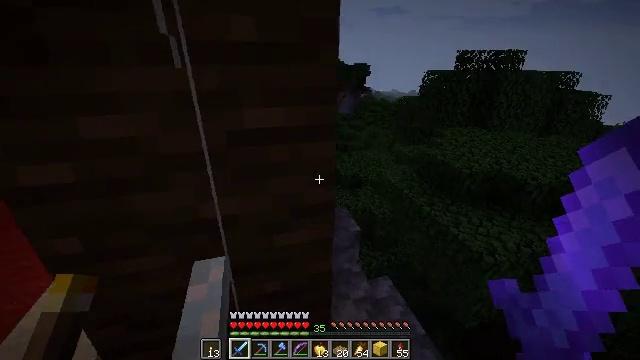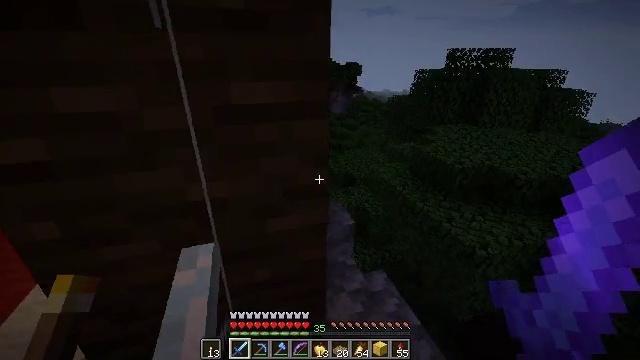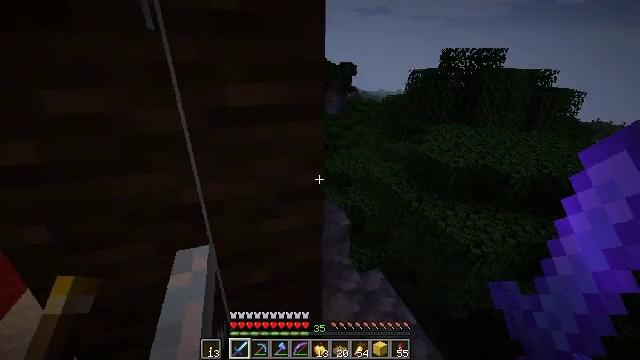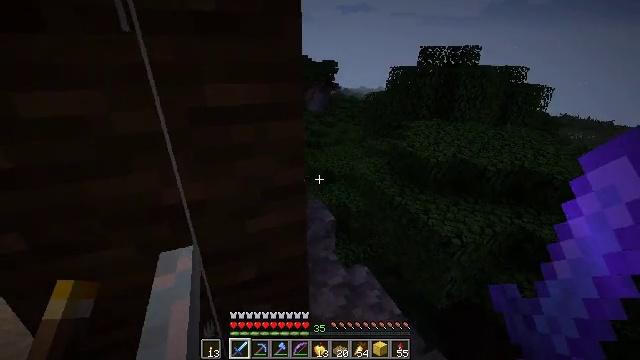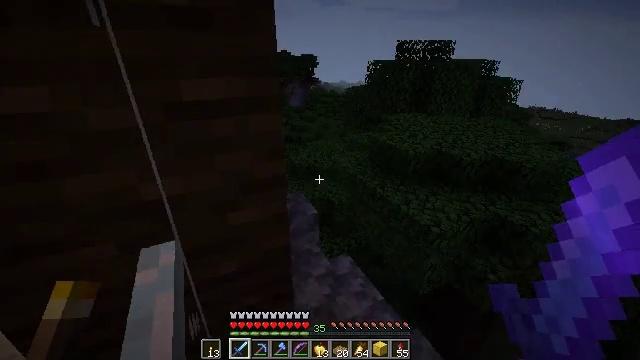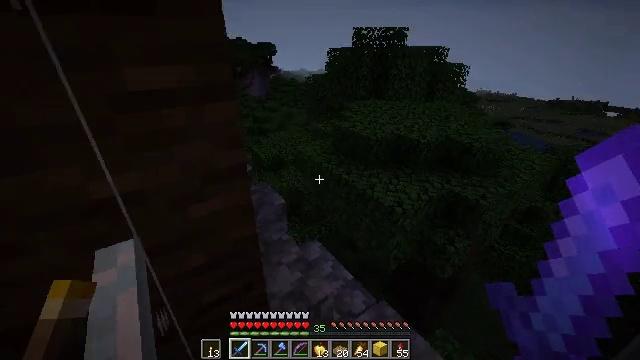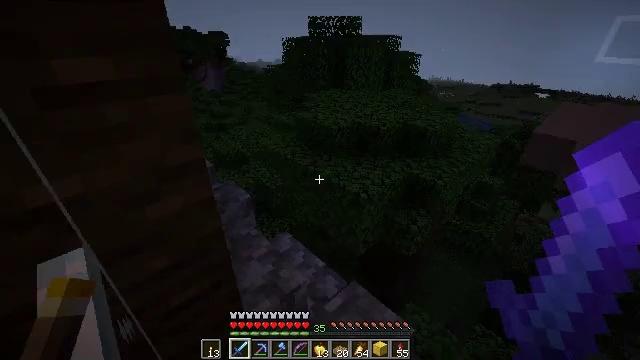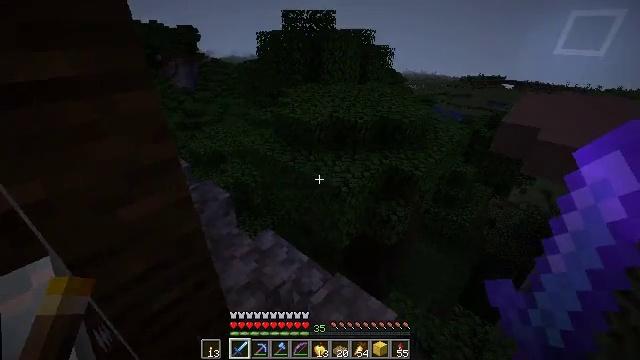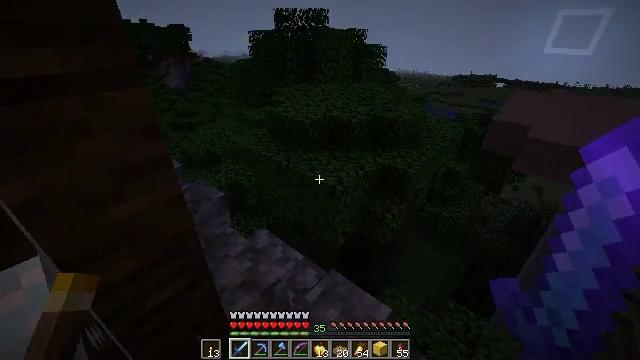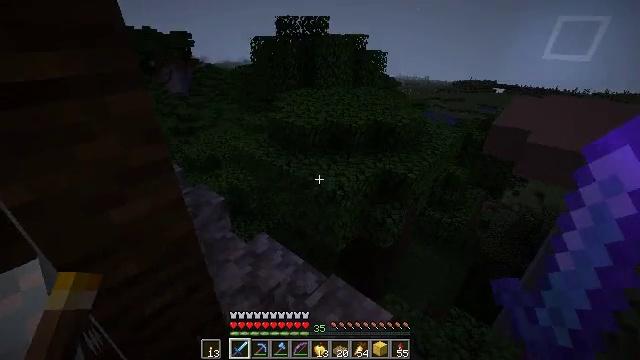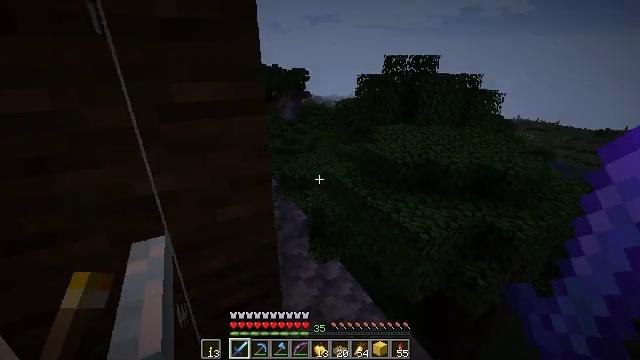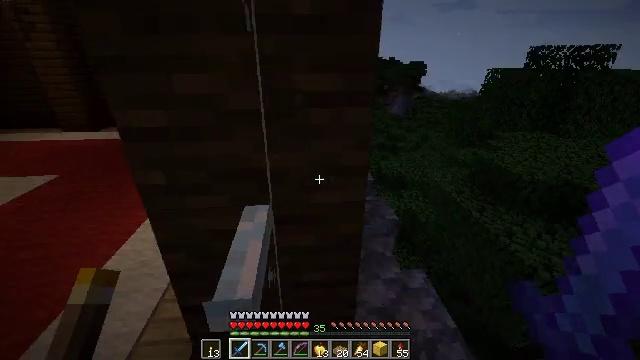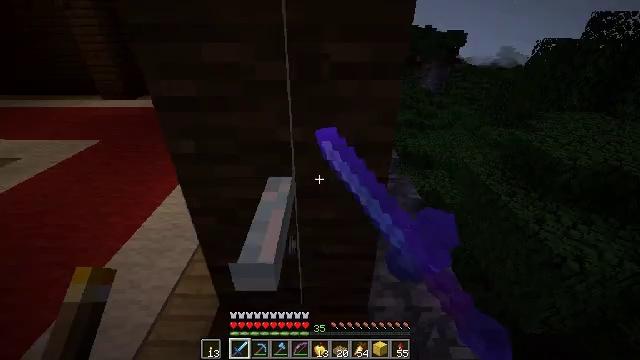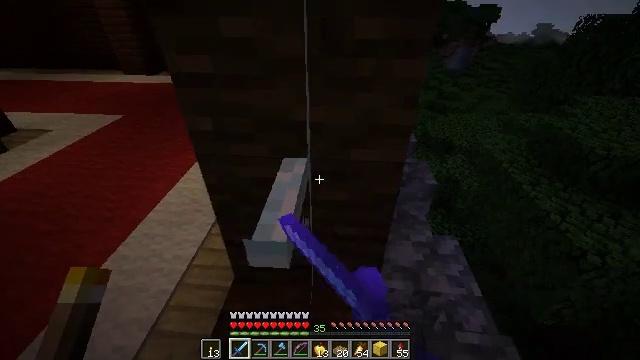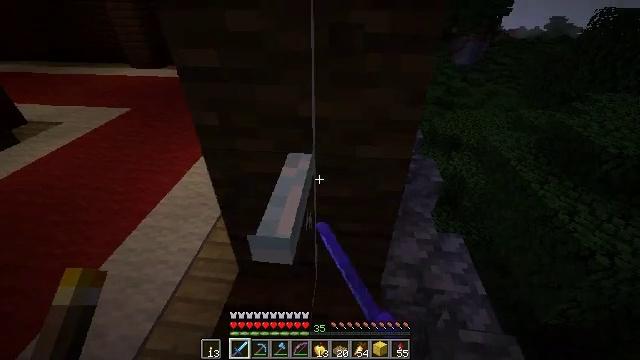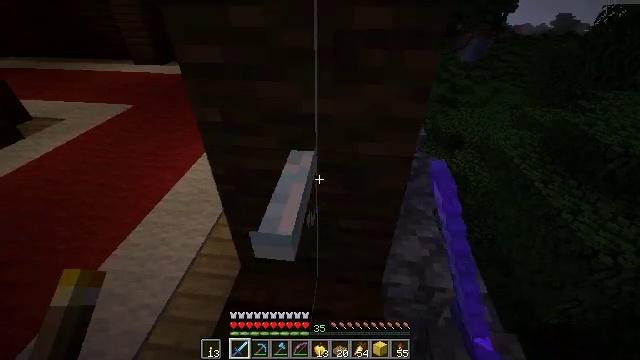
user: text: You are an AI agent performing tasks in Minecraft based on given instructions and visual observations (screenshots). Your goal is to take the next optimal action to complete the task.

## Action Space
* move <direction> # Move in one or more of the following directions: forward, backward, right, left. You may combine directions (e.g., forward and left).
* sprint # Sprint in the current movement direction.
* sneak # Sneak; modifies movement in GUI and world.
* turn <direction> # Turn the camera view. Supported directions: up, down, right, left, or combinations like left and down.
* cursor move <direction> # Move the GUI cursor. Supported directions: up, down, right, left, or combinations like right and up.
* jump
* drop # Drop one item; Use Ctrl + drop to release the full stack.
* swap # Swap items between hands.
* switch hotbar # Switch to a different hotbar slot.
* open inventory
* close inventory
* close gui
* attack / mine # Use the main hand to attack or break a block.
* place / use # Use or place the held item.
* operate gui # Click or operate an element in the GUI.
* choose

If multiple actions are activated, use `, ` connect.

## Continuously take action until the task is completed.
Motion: motion action
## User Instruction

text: Retrieve the glass pane from a window.
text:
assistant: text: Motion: move forward, turn right, jump
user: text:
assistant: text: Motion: move forward and move right, turn right
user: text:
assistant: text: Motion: move right, turn right
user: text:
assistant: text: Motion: move right, turn right and down
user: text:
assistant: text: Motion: turn right and down
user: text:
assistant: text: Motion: turn right and down
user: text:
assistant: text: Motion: turn right and down
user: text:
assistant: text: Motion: turn right
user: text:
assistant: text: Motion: turn up
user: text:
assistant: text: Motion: turn left and up
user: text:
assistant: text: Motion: move right, turn left and down, attack / mine
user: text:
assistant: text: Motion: move right, turn left and down, attack / mine
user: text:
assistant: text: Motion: move right, turn left and down, attack / mine
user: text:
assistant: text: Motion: turn left and down, attack / mine
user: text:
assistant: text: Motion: attack / mine
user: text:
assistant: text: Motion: attack / mine
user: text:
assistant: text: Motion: turn down, attack / mine
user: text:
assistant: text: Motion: attack / mine
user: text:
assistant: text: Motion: attack / mine
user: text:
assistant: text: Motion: attack / mine
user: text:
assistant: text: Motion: attack / mine
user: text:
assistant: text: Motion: attack / mine
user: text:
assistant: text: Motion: attack / mine
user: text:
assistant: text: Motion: attack / mine
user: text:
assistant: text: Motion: attack / mine
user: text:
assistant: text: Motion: attack / mine
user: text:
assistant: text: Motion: attack / mine
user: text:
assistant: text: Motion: attack / mine
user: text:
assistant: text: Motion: attack / mine
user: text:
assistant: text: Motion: attack / mine